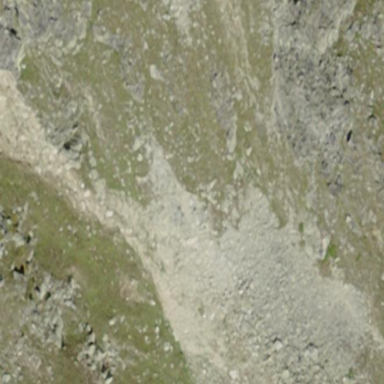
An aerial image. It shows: Natural scree.